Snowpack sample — Buffalo Mountain, Silverthorne, Colorado, USA (1/25/25, 10:11 AM MST)
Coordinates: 39.6222, -106.1139
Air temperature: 22 °F
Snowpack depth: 110 cm
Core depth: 30 cm
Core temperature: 42.8 °F
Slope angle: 12°, slope face: 102°
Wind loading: high
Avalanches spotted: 0
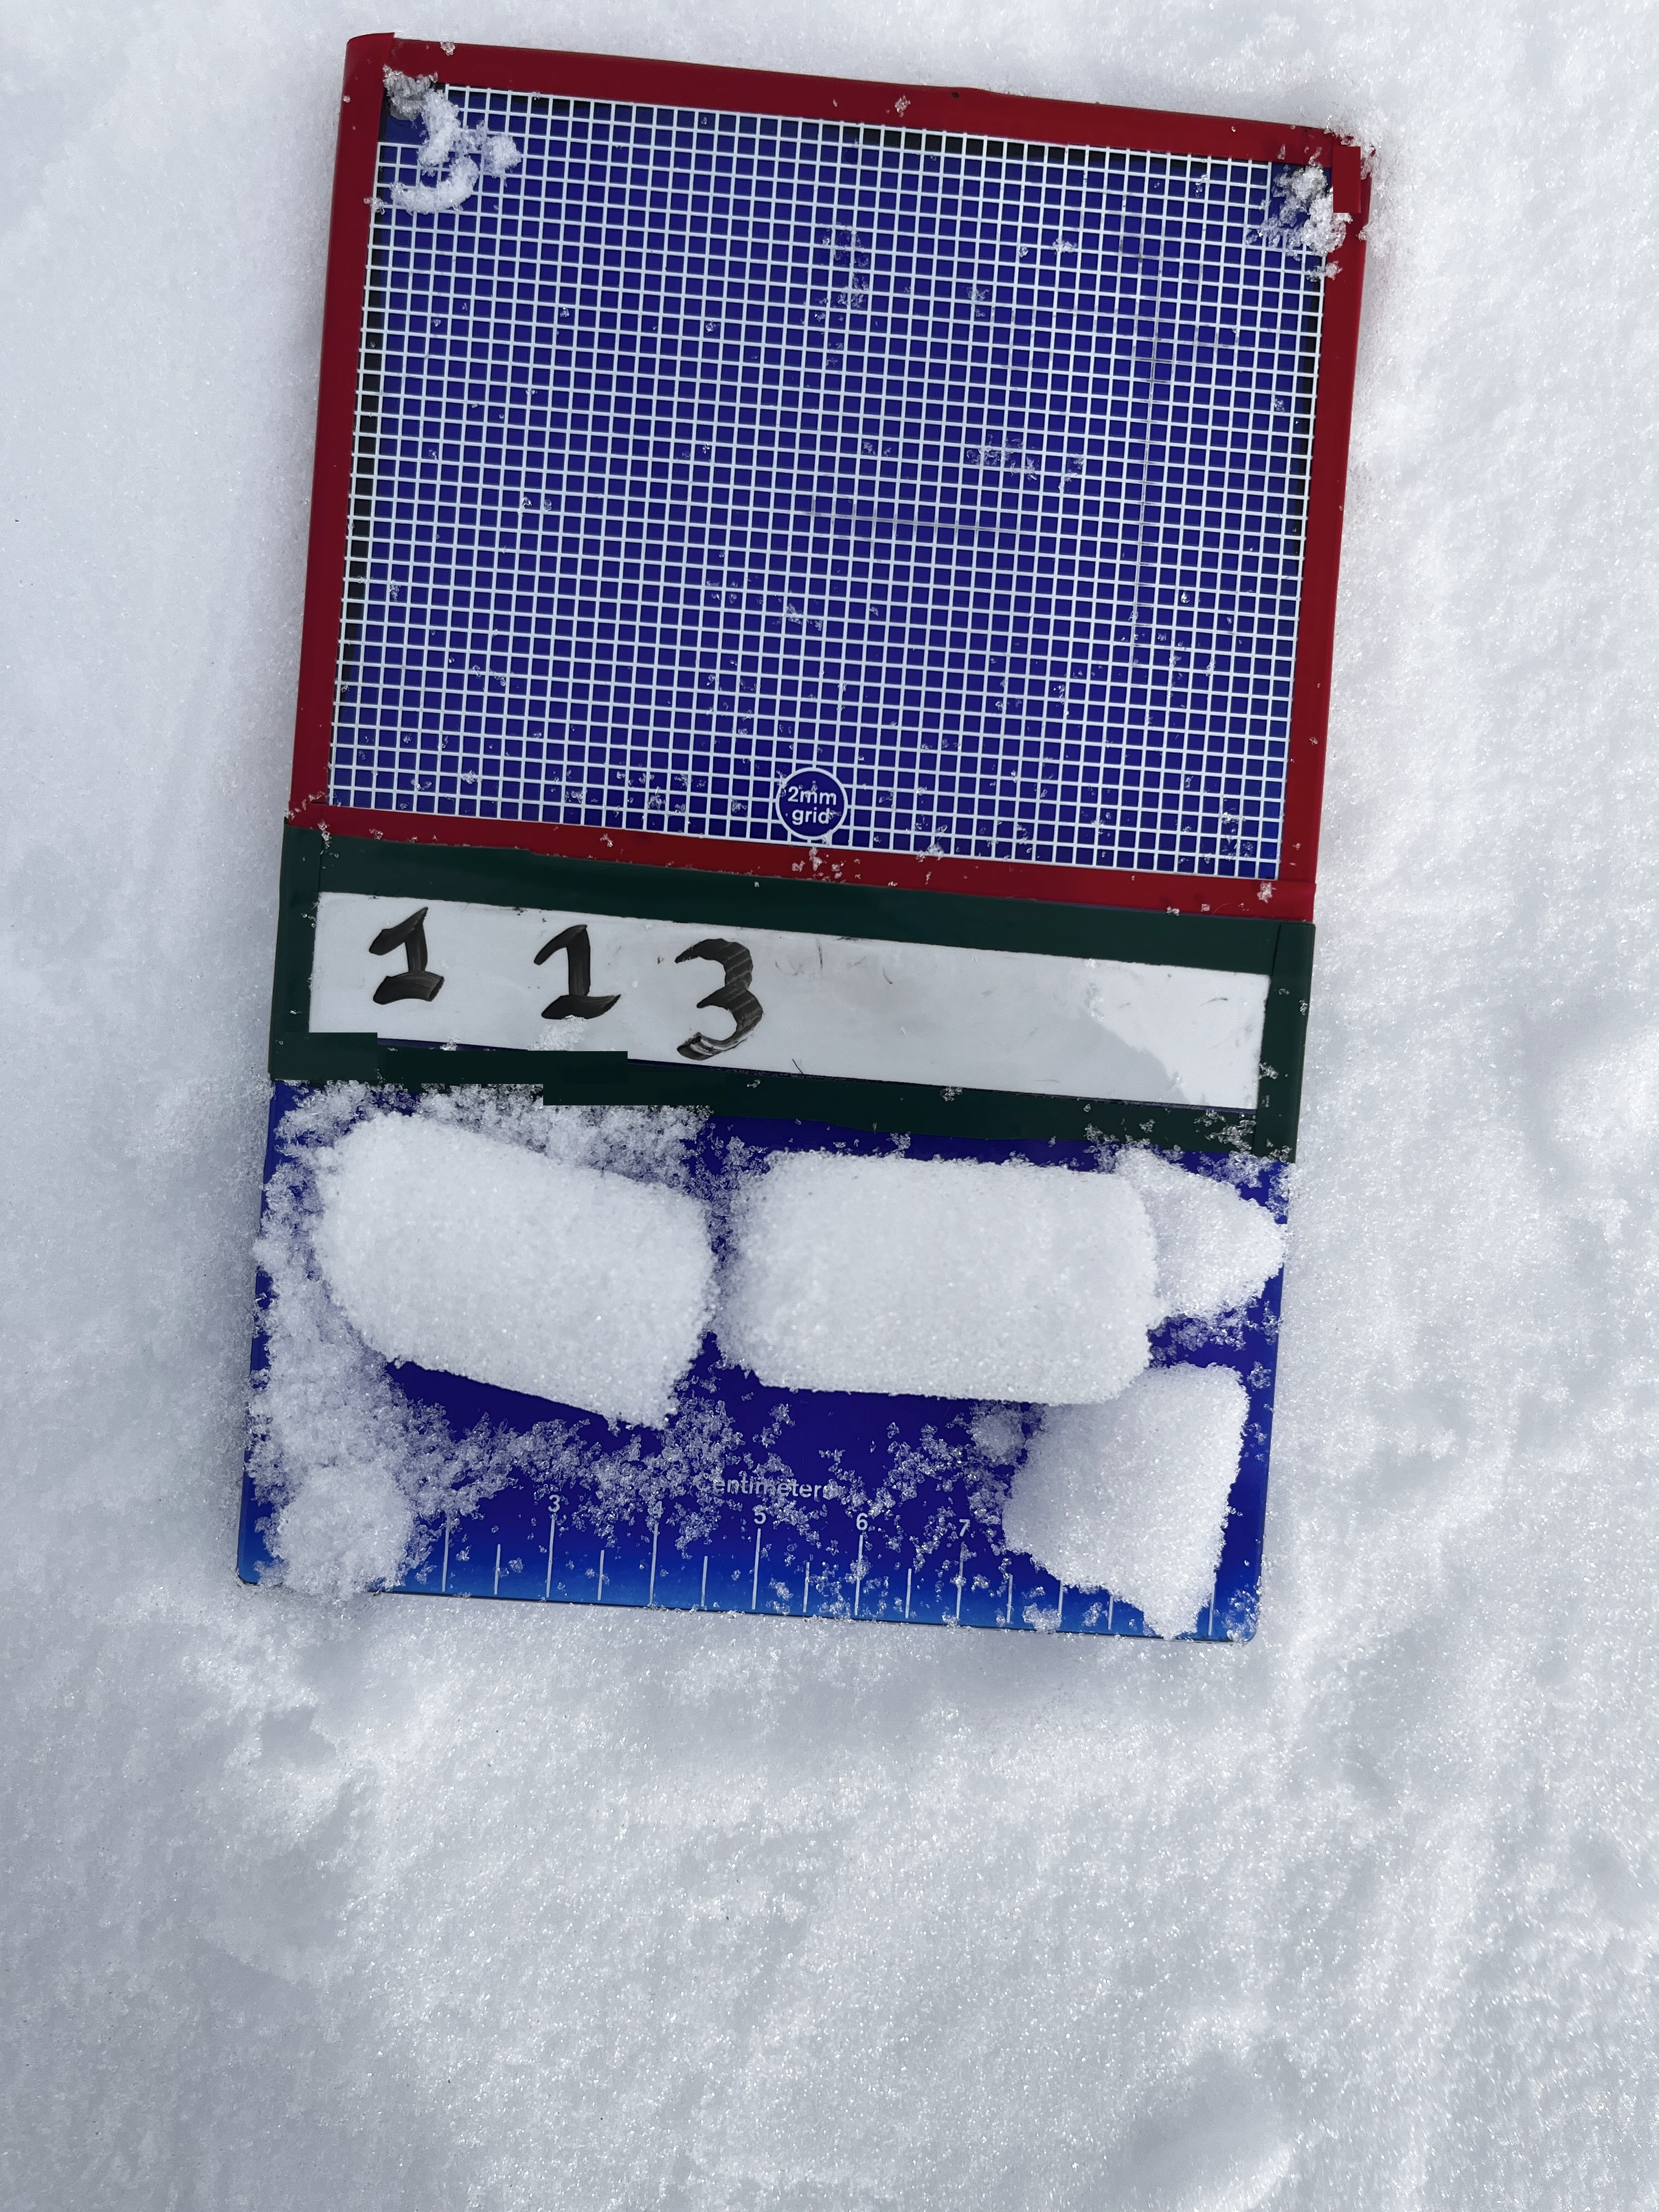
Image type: crystal_card
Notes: No avalanches nearby, collected on the outskirts of a fire break 15 meters from the treeline, on way to Buffalo and Red Mountain